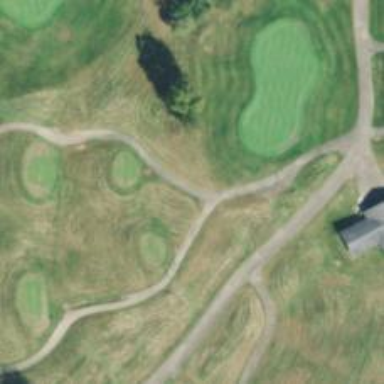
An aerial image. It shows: Path for both roads and golfers.